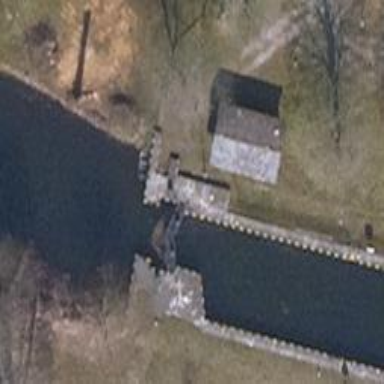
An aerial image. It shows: Lock gate along waterway.